Question: I am trying to draw 5 random circles to a canvas that I hope to at some point make in to a centipede game. I have my logic set up so that a for loop loops through 5 circles. Then there is a do loop that makes certain that the circles X and Y points are in the canvas because at some point they will all have to be in an array so that I can determine if they have been hit by the player.
If the coordinates are no good then I simple loop again in the do-loop to get another set of X and Y coordinates. If a pair of cords is OK then I enter the if-statement and set isDrawable equal to TRUE.
Question: What simple logic do I need to change to make this always draw 5 visible circles on the canvas?
Code:
'''
function buildCircle() {
for(var i=0; i<5; i++) {
do {
isDrawable = false;
radX = Math.random()*theCanvas.width;
radY = Math.random()*theCanvas.height;
radR = Math.random()*10+3;
console.log(i);
console.log(radX);
console.log(radY);
if ((radX>5 && radX<435) && (radY>0 && radY<520)) {
isDrawable = true;
canvasContext.fillStyle='#123321;' //getRandomColor();
drawCircle(radX,radY,radR,canvasContext);
}
console.log(isDrawable);
}
while (isDrawable = false);
}
}
'''

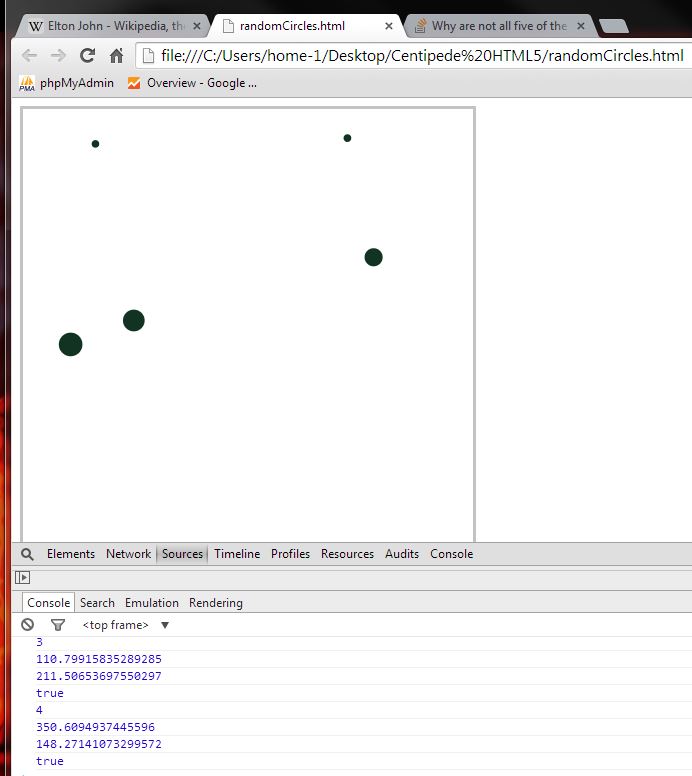
Answer: The condition of the do while loop is wrong. You should set "isDrawable == false" instead of "isDrawable = false".